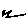
Label: zigzag